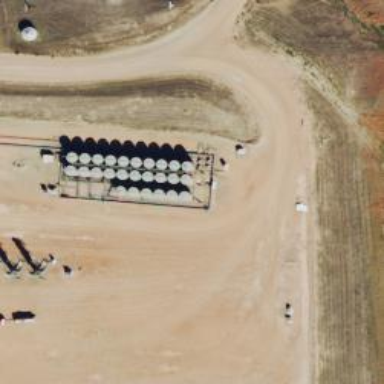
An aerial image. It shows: Storage tank that is man-made.